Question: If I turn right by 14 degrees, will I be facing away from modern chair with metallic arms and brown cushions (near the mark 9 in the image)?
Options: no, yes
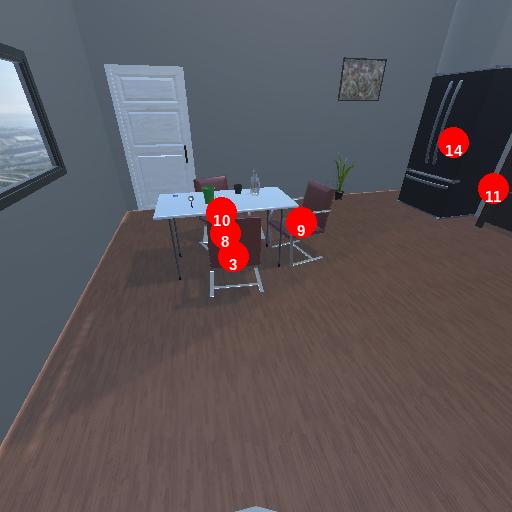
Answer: no